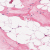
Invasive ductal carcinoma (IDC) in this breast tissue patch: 0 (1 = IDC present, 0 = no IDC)